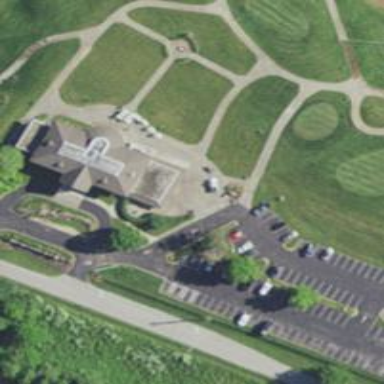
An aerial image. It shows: Path for golf carts.